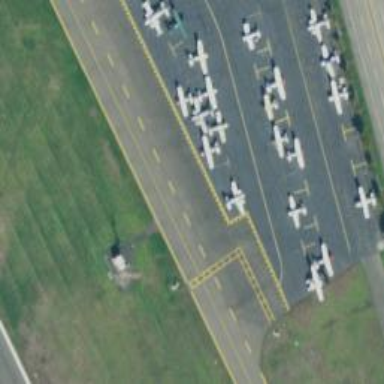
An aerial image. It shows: View of taxiway at the airport.